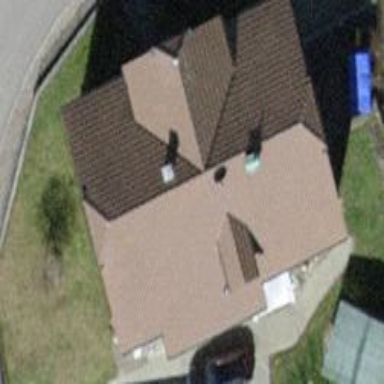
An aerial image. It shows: Detached building with half-hipped roof.